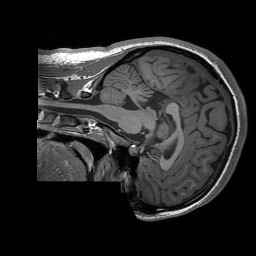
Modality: T1w
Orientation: sagittal
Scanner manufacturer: siemens
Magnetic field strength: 3 T
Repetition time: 1.76 s
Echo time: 0.0022 s